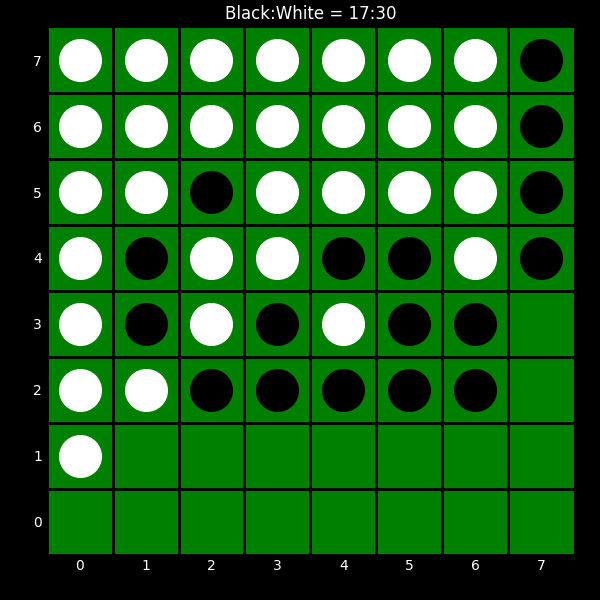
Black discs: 17
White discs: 30